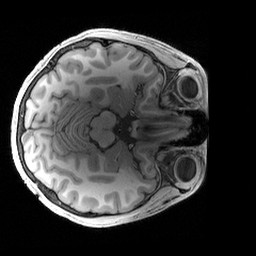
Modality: T1w
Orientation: axial